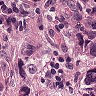
Metastatic tissue present: yes